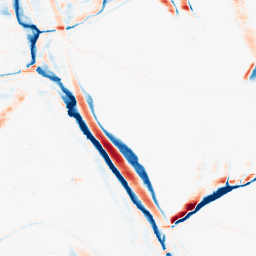
Category: morphological
Decomposition family: morphological_rect
Decomposition parameters: operation: average
width: 20
height: 5
Upsampling method: cubic_mitchell
Upsampling parameters: scale: 2
Upsampling scale: 2